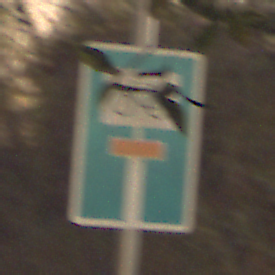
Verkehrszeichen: SackgasseRadverkehrDurchlaessig
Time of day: Night
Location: Outdoor (Nature)
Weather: Clear
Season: NotSpecified
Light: Natural